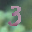
Label: 3